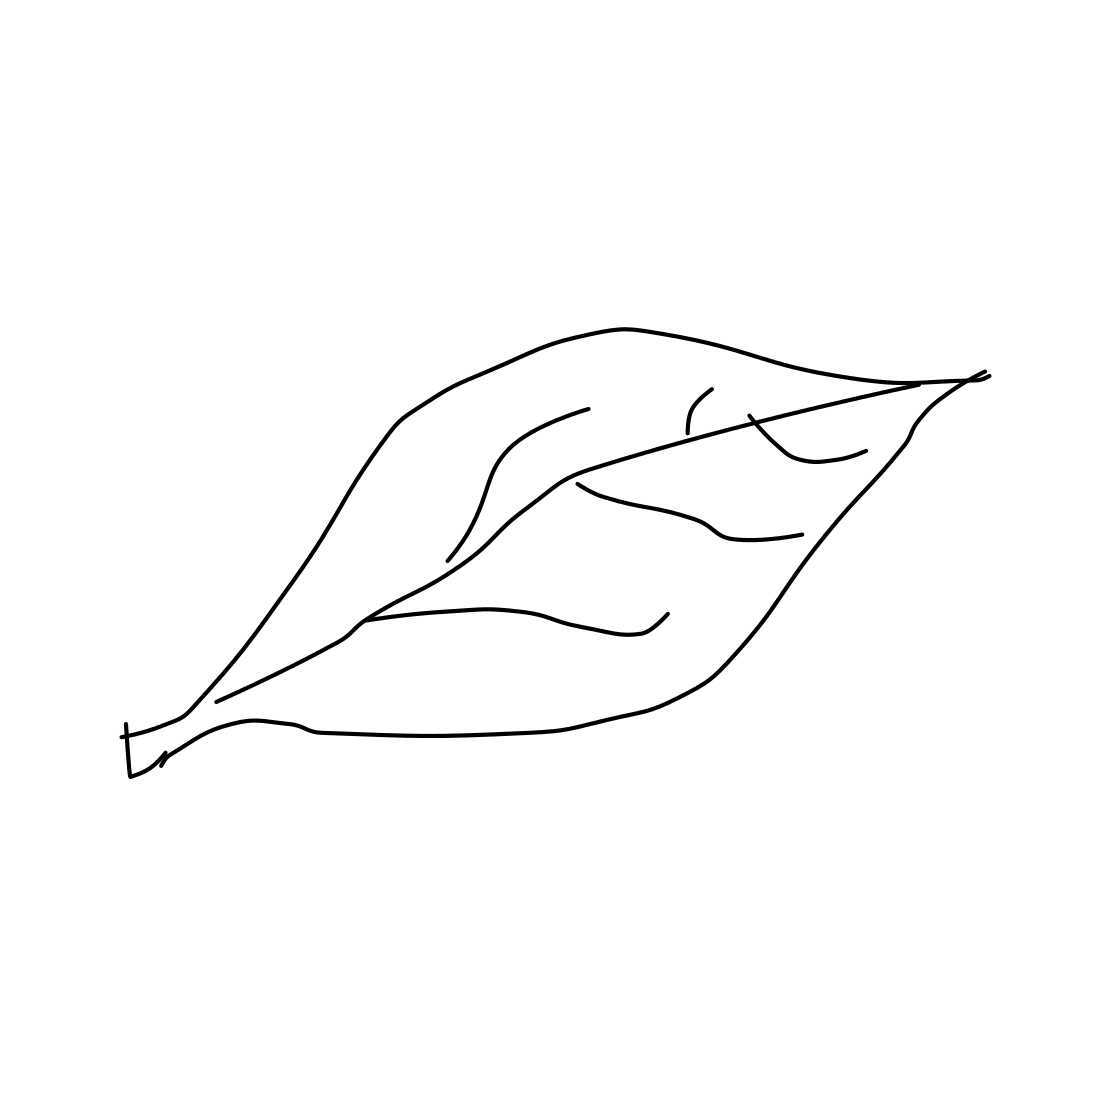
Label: leaf